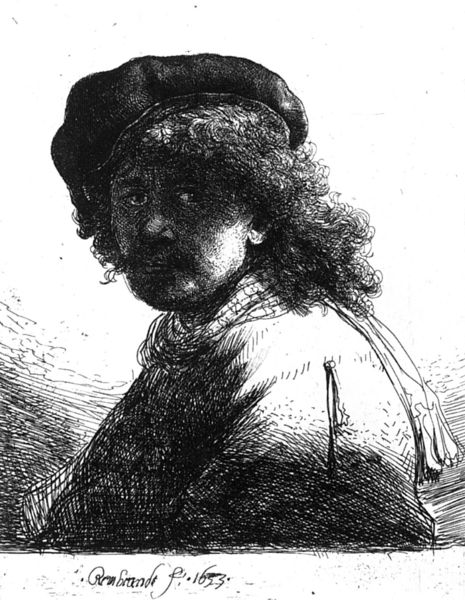
Titel: Selbstbildnis mit Barett
Künstler: Harmensz van Rijn Rembrandt
Institution: Amsterdam, Rijksprentenkabinett
Schlagwörter: kopf, mann, schatten, weiß, hintergrund, hut, licht, nase, profil, schwarz, zeichnung, blick, schal, tuch, bart, kappe, mütze, schnurrbart, augen, gesicht, rembrandt, bildnis, portrait, porträt, dunkelheit, haare, locken, traurig, kopfbedeckung, schattierung, büste, halstuch, tusche, kohle, radierung, schwarzweiß, selbstbildnis, pinsel, selbstportrait, portät, kupferstich, schtten, hintergrunf, gravüre, haarre, nut, 1633, dohle, 1653, schatten gesicht, lokcne